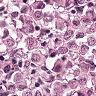
Metastatic tissue present: yes